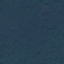
Land use / land cover class: Forest